Question: In TableAdapter Configuration Wizard, I am having an issue with my SQL statement.
I wanted to filter CreatedDate for that particular Year based on the current date. So I use the Year() function, but when executed, it prompts an error message.

Below is my SQL statement.
'''
SELECT cff.CFNo, cff.RegionalOffice, cffitemstatus.Reason
FROM cff, cffitemstatus
WHERE cff.RecordNo = cffitemstatus.RecordNo
AND (cff.CreatedDate = 'YEAR'(CURDATE()))
ORDER BY cff.RegionalOffice, cffitemstatus.Reason
'''
Need guide and advise on this issue.
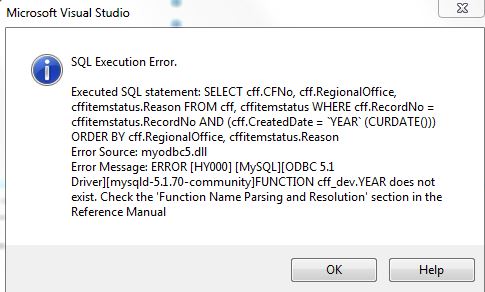
Answer: You should learn to use explicit 'JOIN' syntax. Simple rule: use commas in the 'FROM' clause.
Then, one method to do what you want is to use 'YEAR()' on both dates:
'''
SELECT cff.CFNo, cff.RegionalOffice, cffitemstatus.Reason
FROM cff JOIN
cffitemstatus
ON cff.RecordNo = cffitemstatus.RecordNo
WHERE YEAR(cff.CreatedDate) = YEAR(CURDATE())
ORDER BY cff.RegionalOffice, cffitemstatus.Reason;
'''